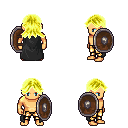
a pixel art fantasy rpg character, male body template, human, tanned skin, black cape, gold greaves, gold loose hair, bracelets, shield, four views (front, back, left, right), 2x2 character sprite sheet, small pixel art, hard edges, no anti-aliasing